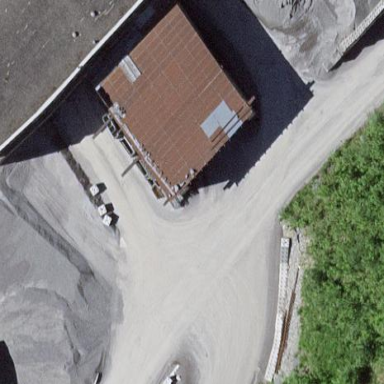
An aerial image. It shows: Industrial building.